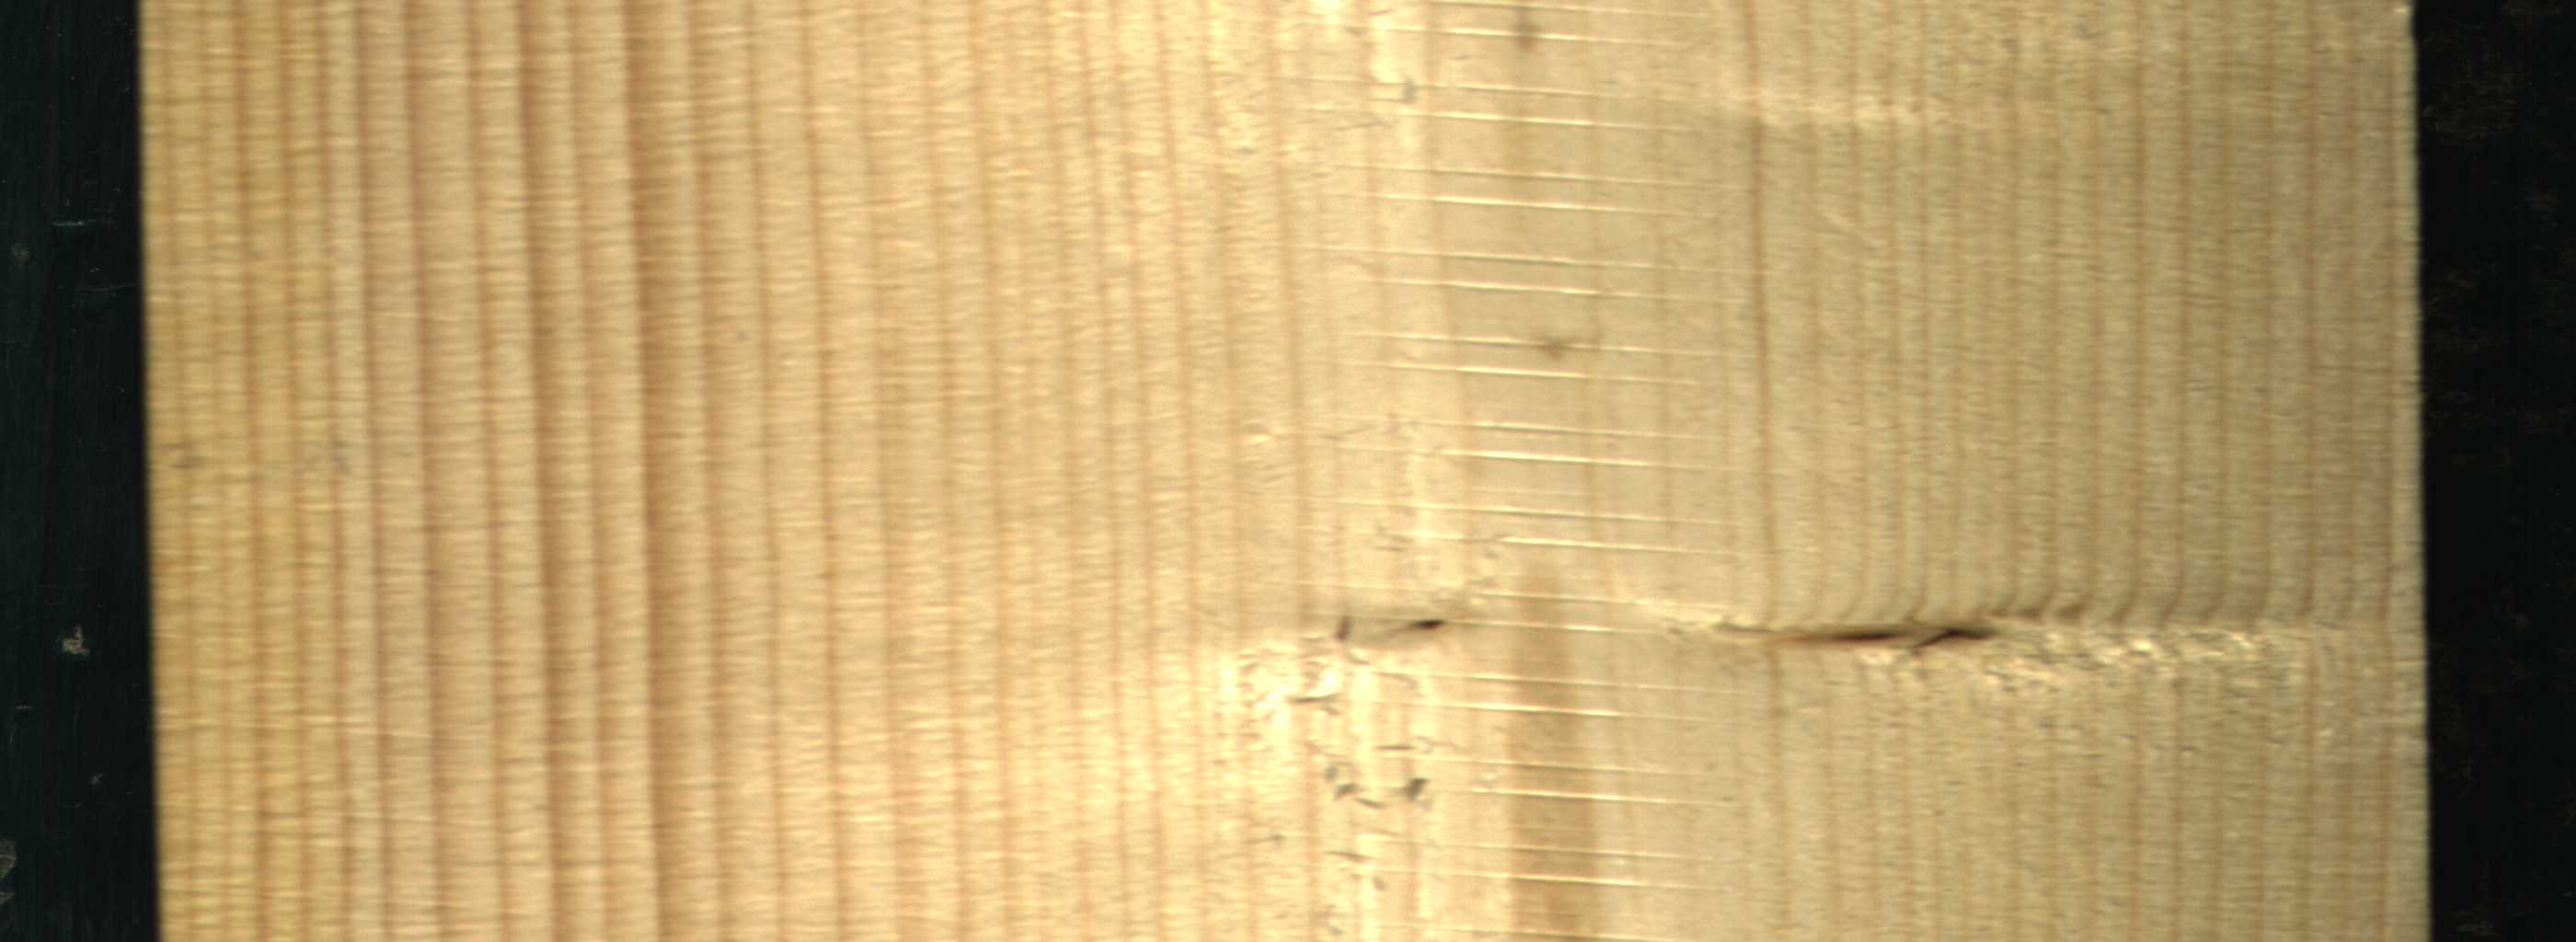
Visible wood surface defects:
Dead_Knot
Dead_Knot